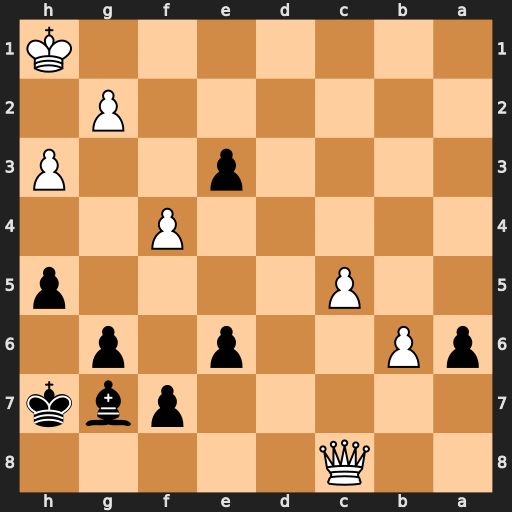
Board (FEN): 2Q5/5pbk/pP2p1p1/2P4p/5P2/4p2P/6P1/7K
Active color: b
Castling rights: -
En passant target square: -
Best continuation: e2 Kh2 e1=Q Qd7 h4